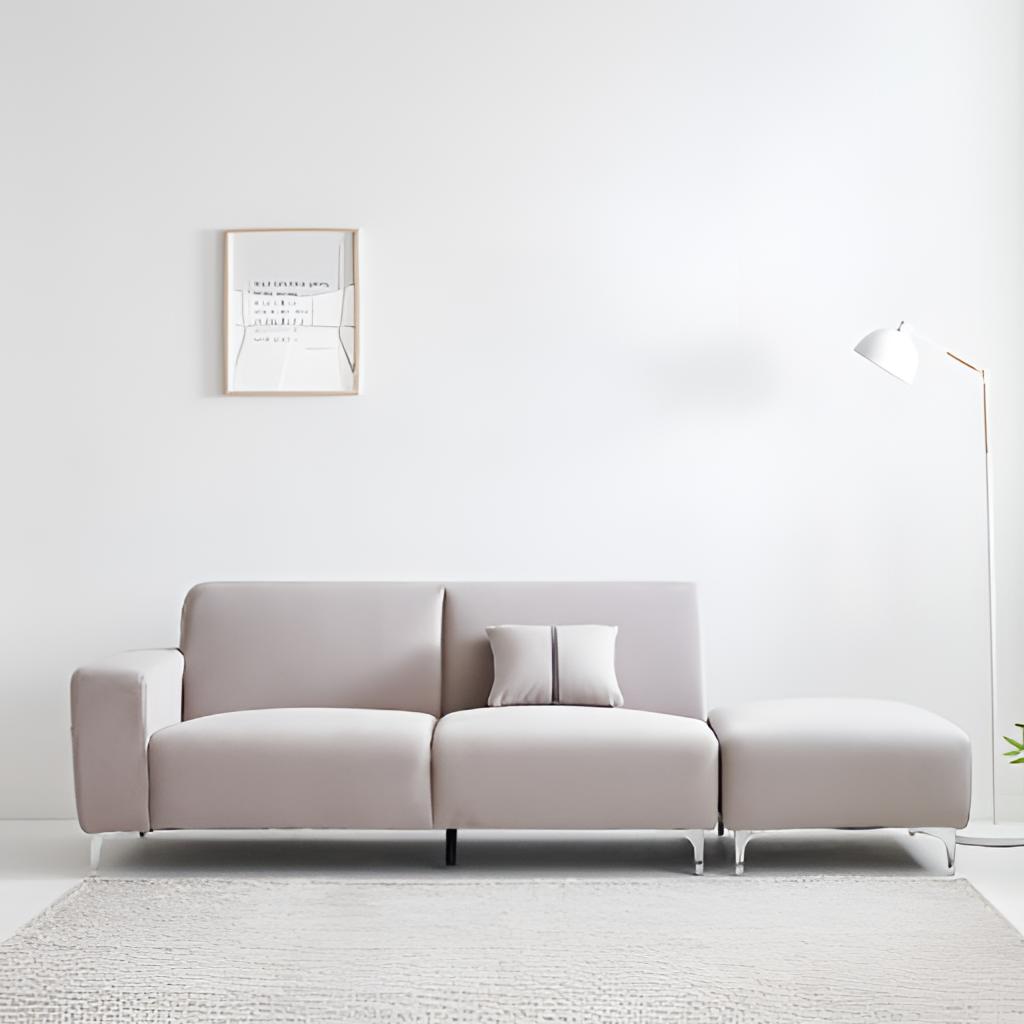
gray fabric sofa, living room, minimalist, paint wallpaper, with solid pattern, gray tile flooring, with large square pattern